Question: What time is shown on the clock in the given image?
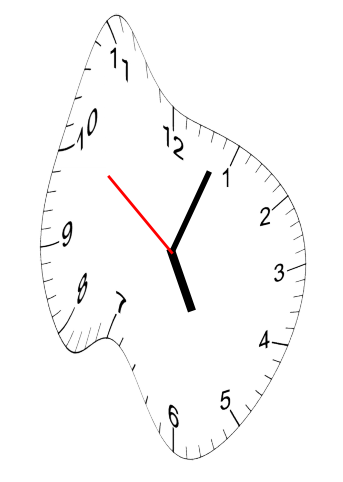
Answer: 05:03:51